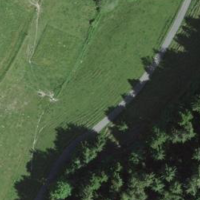
EUNIS habitat code: 43
Species observed at this site:
Stellaria graminea